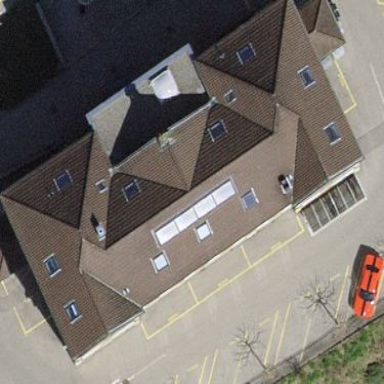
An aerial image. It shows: Clinic building providing healthcare services.